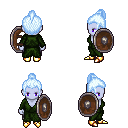
a pixel art fantasy rpg character, female body template, dark elf, purple skin, green robe, metal pants, white cyan short topknot hairstyle, gold boots, shield, four views (front, back, left, right), 2x2 character sprite sheet, small pixel art, hard edges, no anti-aliasing